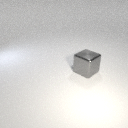
large gray metal cube